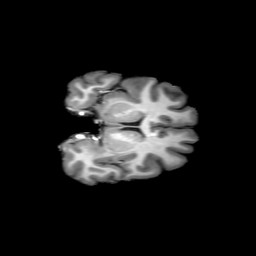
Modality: T1w
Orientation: coronal
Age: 31
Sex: female
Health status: healthy